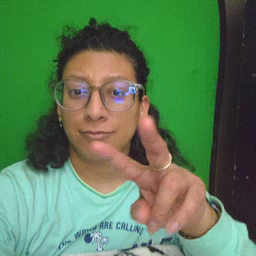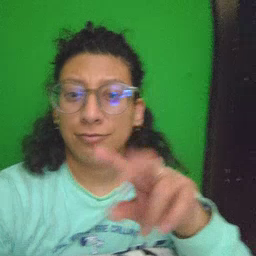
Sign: potty